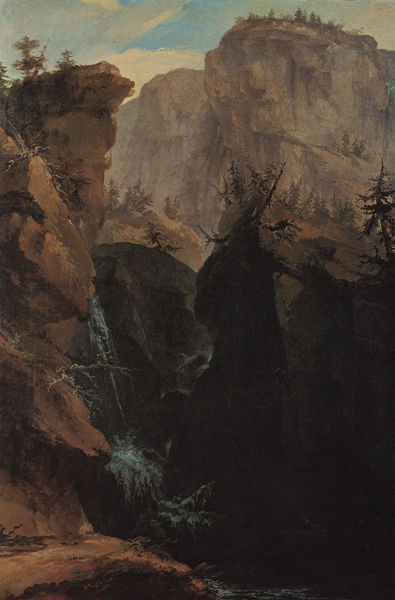
Titel: Felsenschlucht mit Passweg und Wasserfällen
Künstler: Caspar Wolf
Standort: Basel
Institution: Kunstmuseum
Schlagwörter: baum, berg, blau, dunkel, felsen, gemälde, gestein, himmel, schatten, wasser, weiß, wolken, bäume, fluss, grün, landschaft, ocker, sand, ufer, äste, braun, dunkelbraun, grau, hell, hintergrund, licht, schwarz, vordergrund, wolke, beige, hochformat, malerei, spitze, stein, steine, tod, tot, öl, ast, bach, einsamkeit, erde, horizont, hügel, natur, zweige, gewässer, land, tal, wald, wasserfall, gischt, welle, ruhe, düster, enge, vedute, abhang, berge, fels, gebirge, gipfel, hang, klippen, öde, tag, geröll, hochgebirge, massiv, schlucht, naiv, amerika, stille, böschung, friedrich, rauschen, romantik, schaum, sturzbach, tannen, ölgemälde, angst, turner, wild, lciht, tiefe, hoch, impression, klippe, kreuz, einöde, wurzel, alpen, erdfarben, ödnis, abgrund, schönheit, berggipfel, schluchten, gefahr, fichte, tanne, senkrecht, spritzen, öffnung, karg, geäst, reise, wanderer, dramatisch, fall, sturz, gebirgsbach, romanik, nadelbäume, fichten, kiefern, tannenbaum, hochkant, kluft, plateau, felsvorsprung, gestrüpp, baumwipfel, wipfel, kanten, grat, bergbach, überhang, klamm, schroff, begre, baume, metapher, spalt, caspar, felsformation, felsformationen, wolkendecke, unbelebt, wasserfälle, befangen, zukunft, verdorben, aste, bäumne, wassrfall, knrorrig, zukunftz, via mala, vorprung